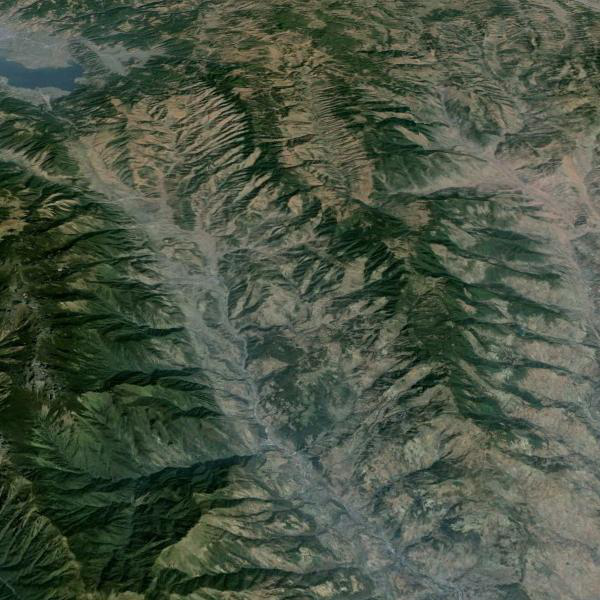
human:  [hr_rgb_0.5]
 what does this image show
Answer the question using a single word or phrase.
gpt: mountains